Question:
I'm using the MonoBrickFirmware library, but there's little to no documentation about it on the internet, and I need to get one of the motors working that is connected with the arms of my robot through cogs. What do the parameters "", "" and "" mean?
I've tried filling in a power value of 100, and use random values for rampUpSteps, constantSpeedSteps and rampDownSteps, and it turns out that if all values are 0 the motor does not move, but if one of the values is greater than 0 the motor starts moving.
Edit: I'm using the EV3 brick.
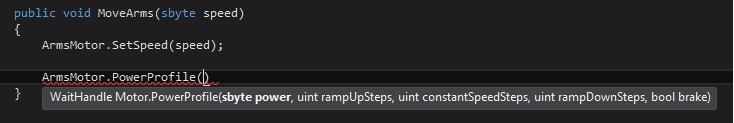
Answer: Why are you using the PowerProfile if you don't understand its purpose?
In any case, here's what the steps mean. Let's take speed for example and couch this in terms of driving a car with a passenger. We're going to accelerate from 0mph to 60mph. Passenger is grandma. How do you accelerate? Slowly. You might take 10s to go from 0 to 60mph.
In the case of your controller, changing speed is digital, it happens at discrete intervals. So, say each interval (or step is 1s long). Then you'd be increasing speed by 6mph in every step. So, the steps pretty much control acceleration - how fast a transition from one speed to another takes place.
As you can see, in my example, the speed increment is constant in every step. But, you are not limited to that. So the power profile gives you a bit more control. So instead, you might do something like:
step 0: Speed at 0
step 1: Speed + 6mph, speed at 6mph
step 2: Speed + 12mph, speed at 18mph
step 3: Speed + 18mph, speed at 36mph
step 4: Speed + 18mph, speed at 54mph
step 5: Speed + 5.9mph, speed at 59.9mph
step 6: Speed + 0.5mph, speed at 60mph
So as you can see, you went from 0 to 60 in the same number of steps, yet the way you got there was different. Specifying the path you take is what's captured in a "profile".